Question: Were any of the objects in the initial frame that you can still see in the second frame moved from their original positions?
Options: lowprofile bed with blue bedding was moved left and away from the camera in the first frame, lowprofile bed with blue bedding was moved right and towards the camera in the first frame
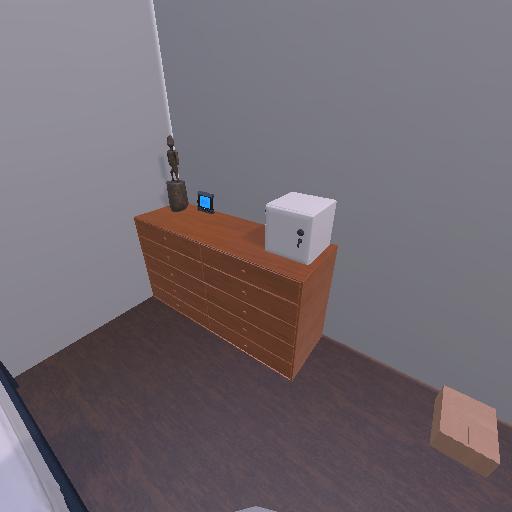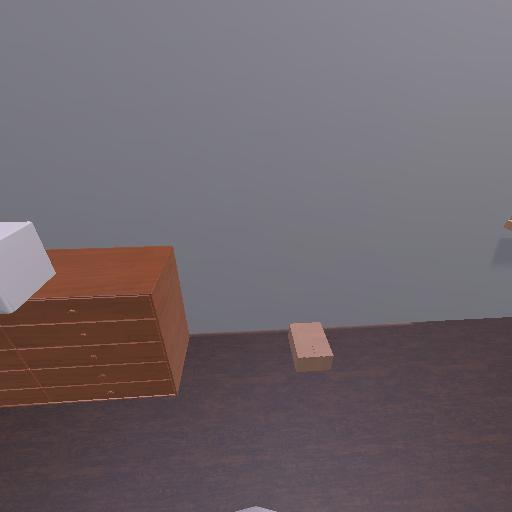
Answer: lowprofile bed with blue bedding was moved left and away from the camera in the first frame